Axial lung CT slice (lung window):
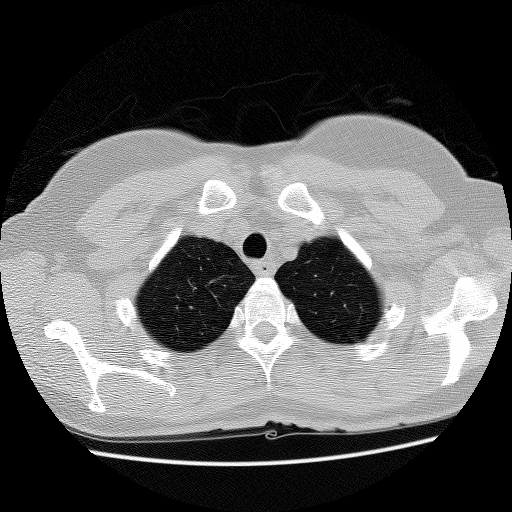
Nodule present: no